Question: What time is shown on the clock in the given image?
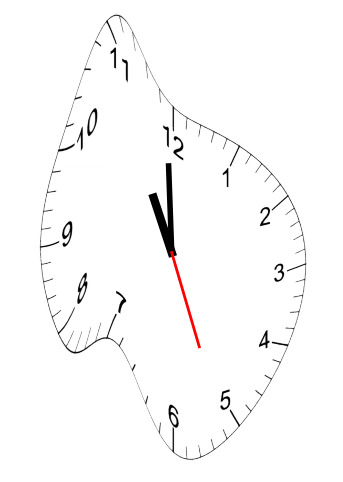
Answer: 10:59:26